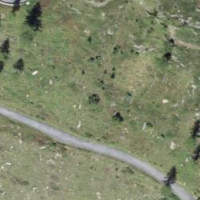
EUNIS habitat code: 26
Species observed at this site:
Aculepeira ceropegia
Gymnadenia conopsea
Rutpela maculata